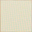
Piece: xx